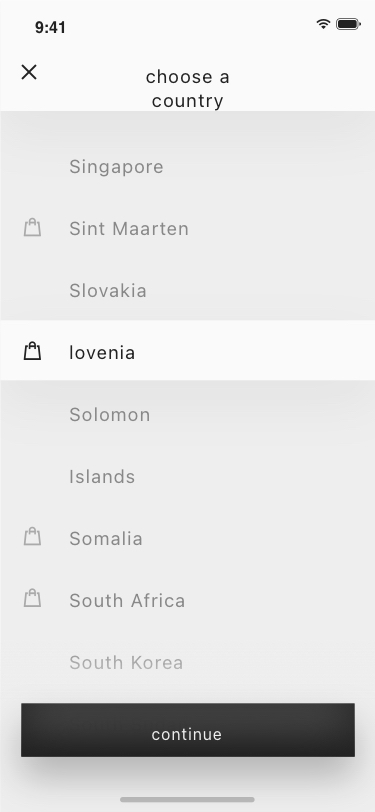
Text in this UI design:
Singapore Sint Maarten Slovakia lovenia Solomon Islands Somalia South Africa South Korea South Sudan
continue
choose a country
9:41